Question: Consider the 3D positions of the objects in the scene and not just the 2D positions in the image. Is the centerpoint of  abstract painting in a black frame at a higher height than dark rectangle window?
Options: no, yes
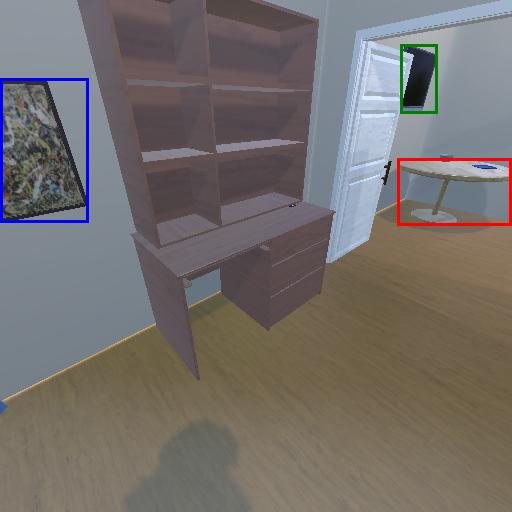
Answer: no